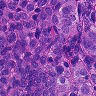
Metastatic tissue present: yes